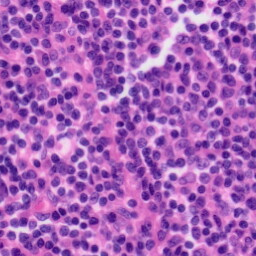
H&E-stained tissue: Tonsil